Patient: sex M, age 35
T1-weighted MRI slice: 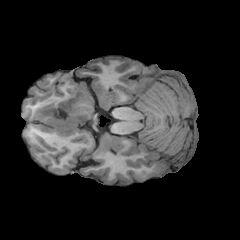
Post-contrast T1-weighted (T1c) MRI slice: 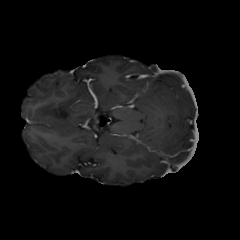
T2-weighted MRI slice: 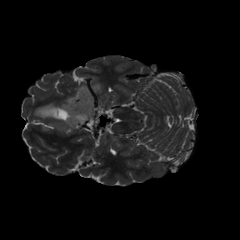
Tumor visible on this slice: yes
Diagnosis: Astrocytoma, IDH-mutant
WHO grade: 3